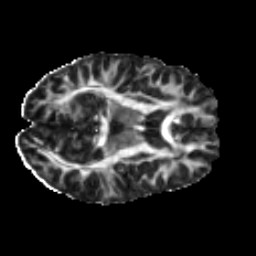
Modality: FA
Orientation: axial
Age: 30
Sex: male
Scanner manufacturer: ge
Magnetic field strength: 3 T
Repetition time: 7.8 s
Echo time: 0.0609 s